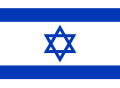
Flag of Israel